Question: I have a strange one that I can not seem to fix. I am currently working on updating my app to iOS7. This all worked in iOS6. It is an universal app and thus uses same xib files. However the iPad uses UISplitViews on some. Like I said, this all worked in iOS6 oh this all works on the iPhone too.
The problem is a grey bar at the bottom. I changed the tab bar to be opaque to move views up properly as i had some UI clipped to bottom of views and that went underneath the tab bar, sidetracked there. But if i set it back to translucent bar, it goes underneath but stretched properly. if i dont, it adds a bar. Other tabs work fine when NOT using splitview.
The UISplitviewController is added programmatically.
See attached image for better description.

This I have tried:
- - - - -
Any ideas would be welcomed.
Thank you all.
UPDATE:
setting the background colour the uisplitview, it does colour the bar black. So the uisplitview is definitely stretching to it.
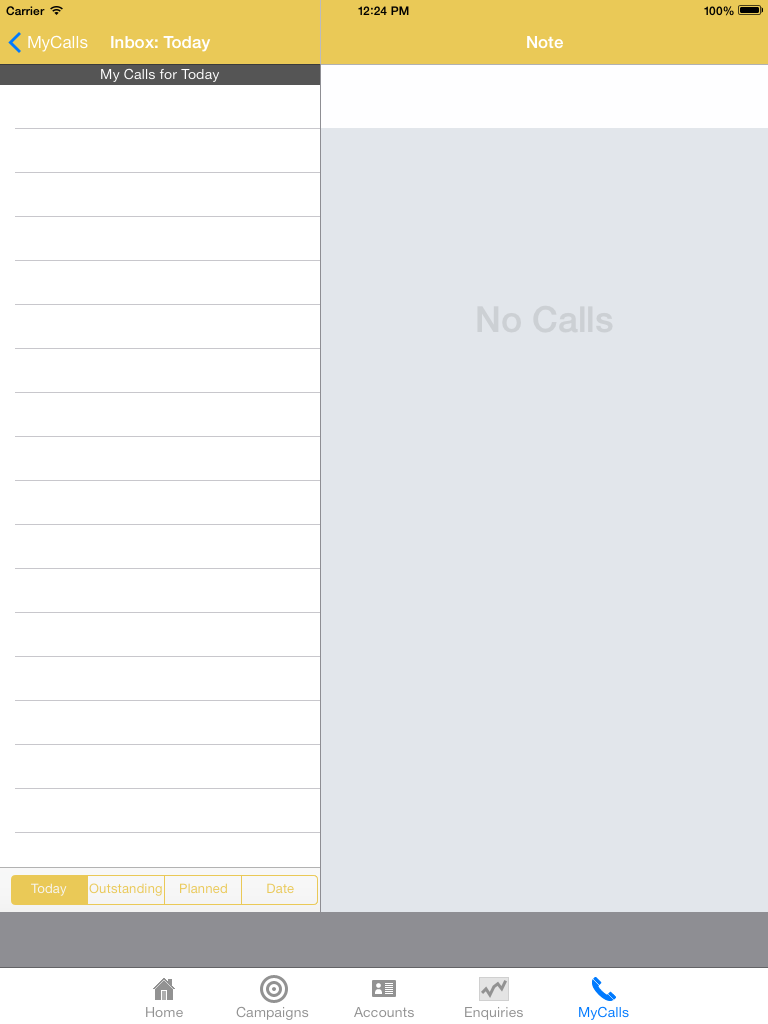
Answer: I subclassed UISplitViewController and added the line below to viewDidLoad and that fixed the grey line.
'''
self.extendedLayoutIncludesOpaqueBars = YES;
'''